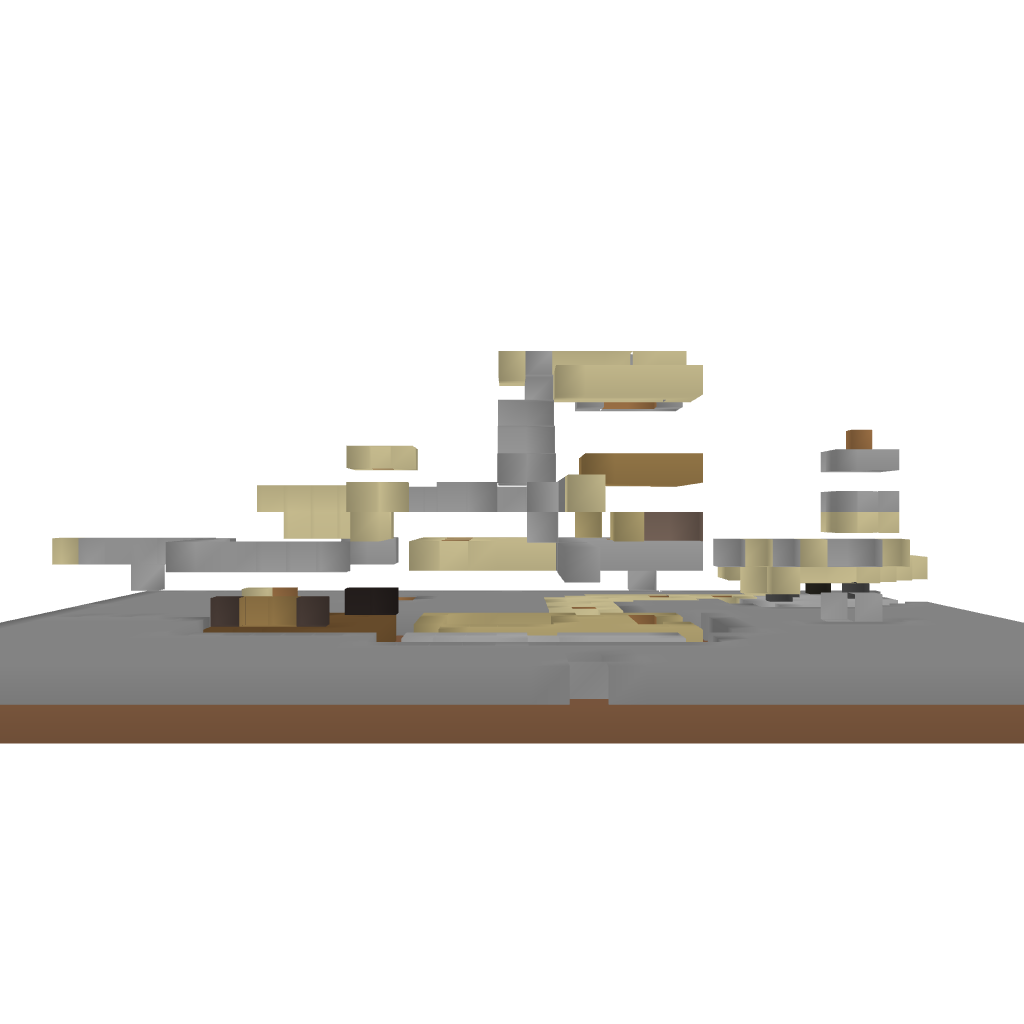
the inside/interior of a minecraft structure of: Sabulo Tectum